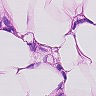
Metastatic tissue present: yes